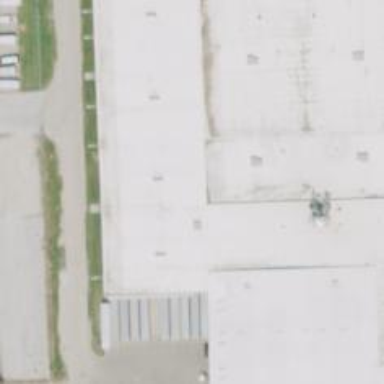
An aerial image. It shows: Industrial building with works in progress.